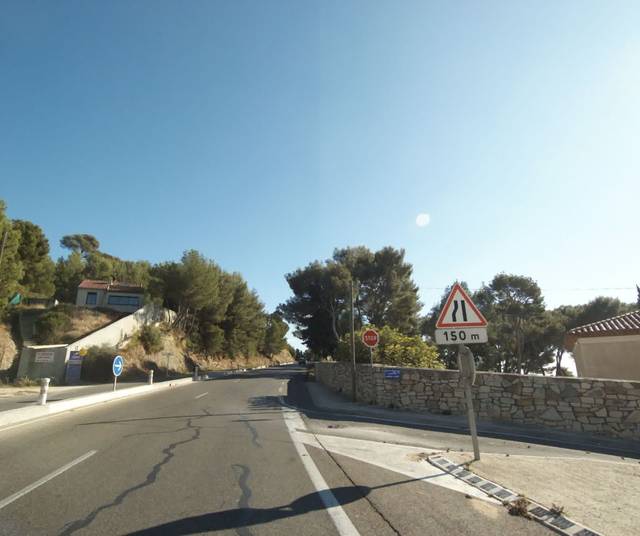
Region: France
Coordinates: 43.189, 5.652